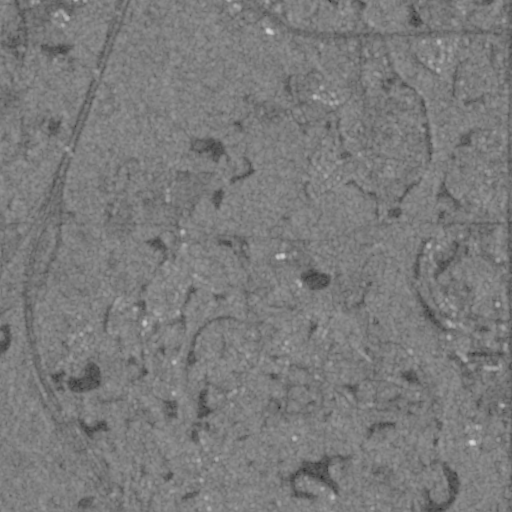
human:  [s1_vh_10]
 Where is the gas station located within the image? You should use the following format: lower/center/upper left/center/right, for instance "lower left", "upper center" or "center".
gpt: The gas station is located in the upper right of the image.
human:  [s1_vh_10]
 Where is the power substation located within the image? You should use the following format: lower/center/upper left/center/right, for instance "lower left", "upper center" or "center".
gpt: The power substation is located in the lower right of the image.
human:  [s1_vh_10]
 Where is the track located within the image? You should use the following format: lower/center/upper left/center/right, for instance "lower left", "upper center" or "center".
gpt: The track is located in the lower right of the image.
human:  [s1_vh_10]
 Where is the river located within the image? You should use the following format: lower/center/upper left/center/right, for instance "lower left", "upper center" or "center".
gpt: The river is located in the lower of the image.
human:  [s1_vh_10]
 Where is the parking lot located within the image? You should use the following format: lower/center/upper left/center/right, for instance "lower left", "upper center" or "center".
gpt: There is no parking lot in the image.

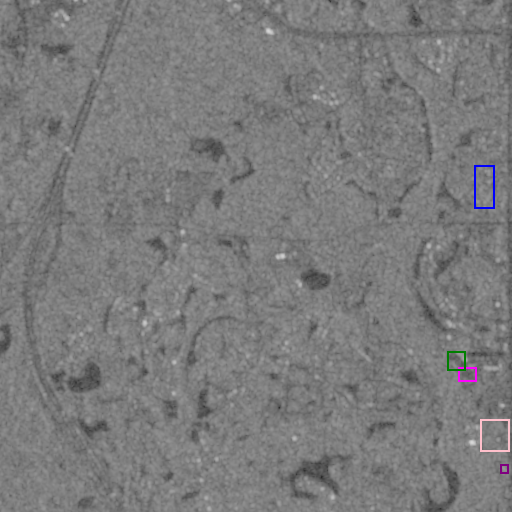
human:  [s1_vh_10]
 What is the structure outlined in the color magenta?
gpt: The structure outlined in magenta is a park.
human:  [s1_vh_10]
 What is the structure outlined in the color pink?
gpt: The structure outlined in pink is a parking lot.
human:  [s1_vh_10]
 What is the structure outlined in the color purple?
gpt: The structure outlined in purple is a power substation.
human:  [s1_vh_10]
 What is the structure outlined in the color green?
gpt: The structure outlined in green is a track.
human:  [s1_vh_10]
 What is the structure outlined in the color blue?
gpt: The structure outlined in blue is a building.
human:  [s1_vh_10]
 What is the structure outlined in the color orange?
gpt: There is no orange outline.